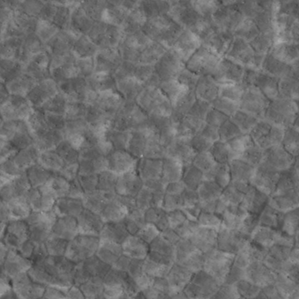
Label: non_frost